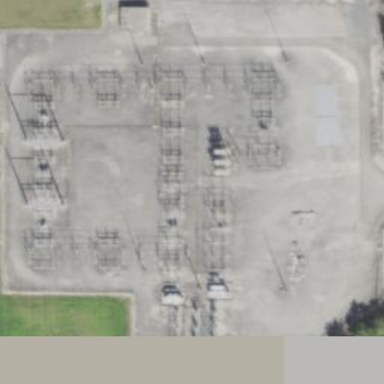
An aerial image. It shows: Distribution level power substation enclosed by fence.